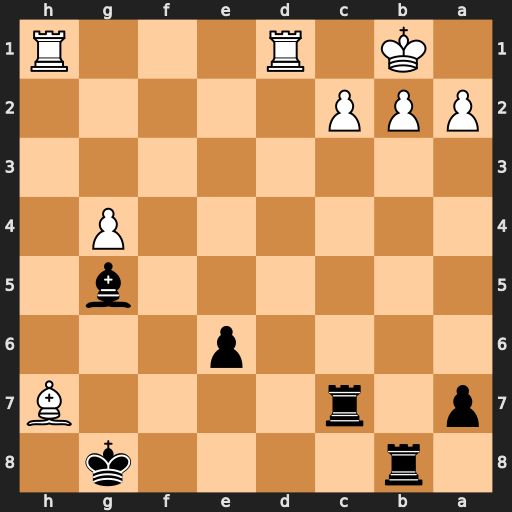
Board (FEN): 1r4k1/p1r4B/4p3/6b1/6P1/8/PPP5/1K1R3R
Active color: b
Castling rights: -
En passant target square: -
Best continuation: Rxh7 Rxh7 Kxh7